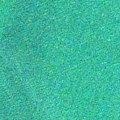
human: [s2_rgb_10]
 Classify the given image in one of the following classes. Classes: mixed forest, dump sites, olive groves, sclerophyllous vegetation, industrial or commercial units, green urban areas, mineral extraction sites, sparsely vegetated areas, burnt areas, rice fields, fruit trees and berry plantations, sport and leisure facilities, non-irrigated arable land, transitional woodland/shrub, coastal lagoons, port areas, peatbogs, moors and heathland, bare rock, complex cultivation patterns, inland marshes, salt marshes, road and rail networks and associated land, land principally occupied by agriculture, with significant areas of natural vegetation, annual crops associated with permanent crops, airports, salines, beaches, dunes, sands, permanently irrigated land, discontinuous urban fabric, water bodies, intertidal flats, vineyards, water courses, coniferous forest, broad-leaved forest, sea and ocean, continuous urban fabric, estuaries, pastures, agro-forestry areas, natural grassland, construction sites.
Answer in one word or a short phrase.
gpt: sea and ocean